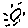
Label: sun